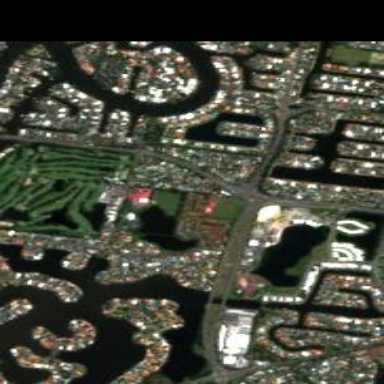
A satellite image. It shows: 18-hole golf course as part of the leisure land designated for golfing.